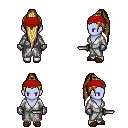
a pixel art fantasy rpg character, female body template, dark elf, purple skin, white robe, magenta pants, blonde extra-long topknot hairstyle, red bandana, metal gloves, brown slippers, dagger, four views (front, back, left, right), 2x2 character sprite sheet, small pixel art, hard edges, no anti-aliasing